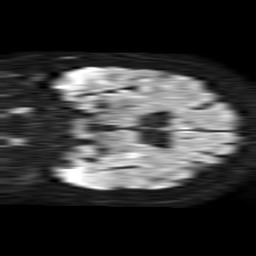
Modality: TRACE
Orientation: coronal
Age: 79
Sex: female
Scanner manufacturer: philips
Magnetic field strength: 1.5 T
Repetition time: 4.6 s
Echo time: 0.08631 s